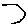
Label: hexagon